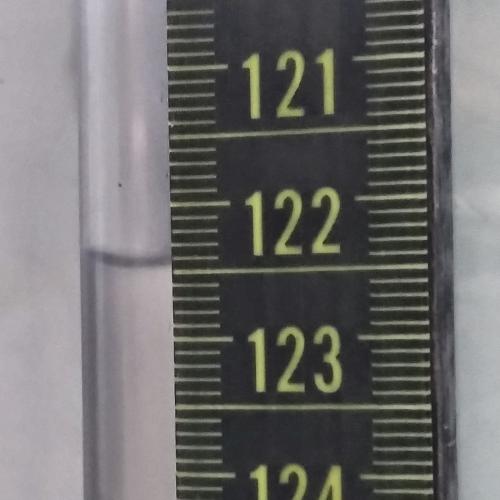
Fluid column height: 122.4 cm